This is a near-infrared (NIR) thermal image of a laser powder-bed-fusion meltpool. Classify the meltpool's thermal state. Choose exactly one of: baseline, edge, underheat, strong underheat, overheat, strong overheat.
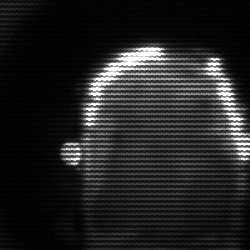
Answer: baseline